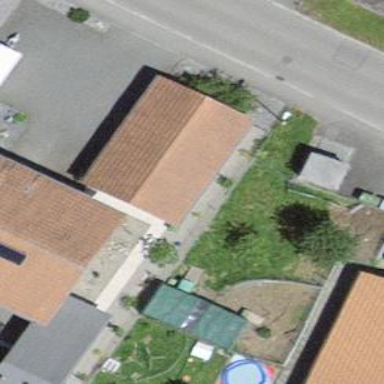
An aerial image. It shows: Garage.